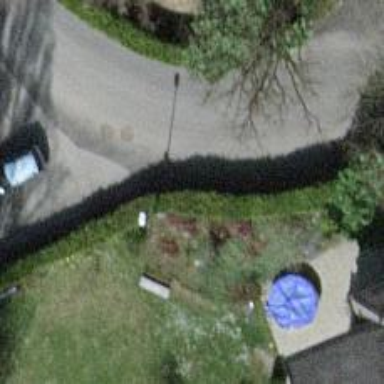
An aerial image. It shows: Hedge barrier.